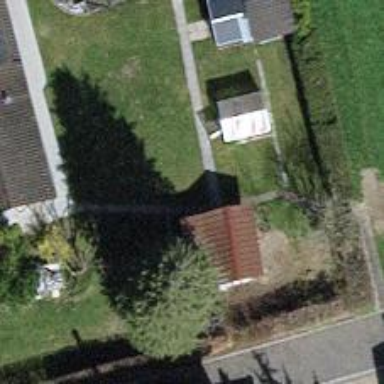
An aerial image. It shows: Isolated dwelling in the countryside.